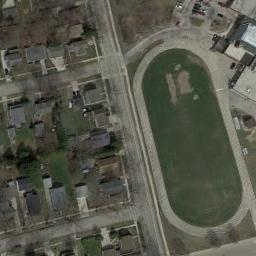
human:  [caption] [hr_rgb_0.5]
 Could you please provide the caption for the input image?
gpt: The track and field is built on the bare lawn, A distance from the residential area .

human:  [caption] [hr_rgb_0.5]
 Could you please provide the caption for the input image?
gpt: There are many buildings next to the ground track field .

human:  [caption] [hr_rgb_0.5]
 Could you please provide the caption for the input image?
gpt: The ground track field is next to some houses arranged neatly .

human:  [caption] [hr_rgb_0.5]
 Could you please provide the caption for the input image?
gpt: The green space inside the track is worn .

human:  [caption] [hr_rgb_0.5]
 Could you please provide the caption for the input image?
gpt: There are some buildings beside the ground track field with a gray track .